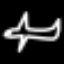
Label: airplane